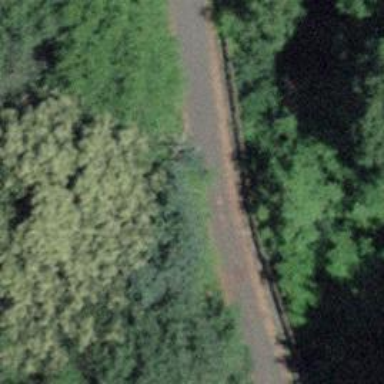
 with asphalt surface. The footway on the bridge also has asphalt surface."